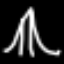
Label: The Eiffel Tower